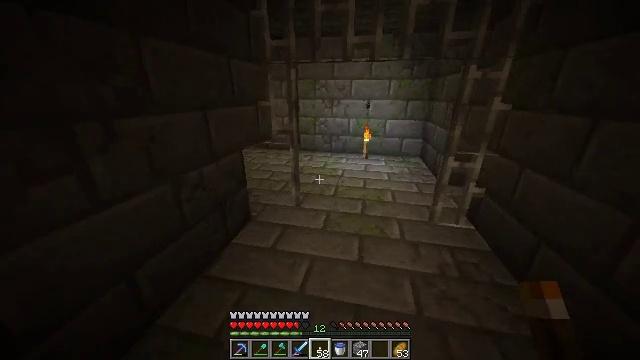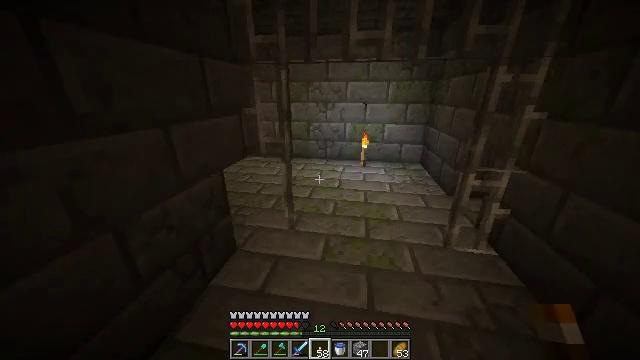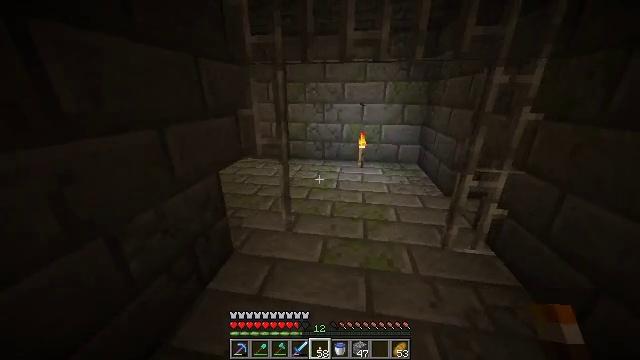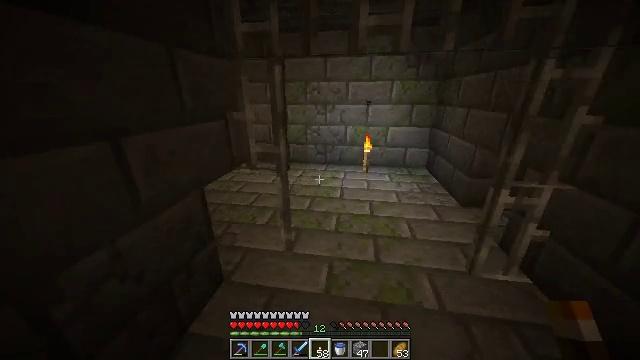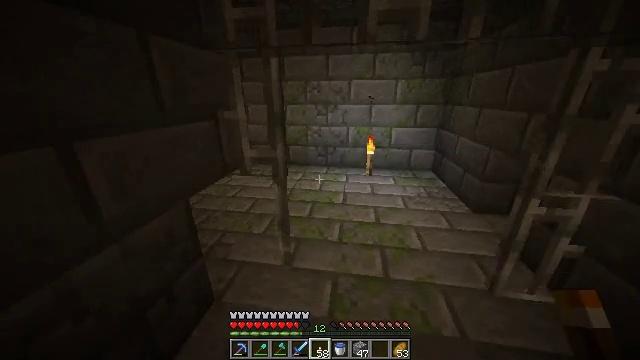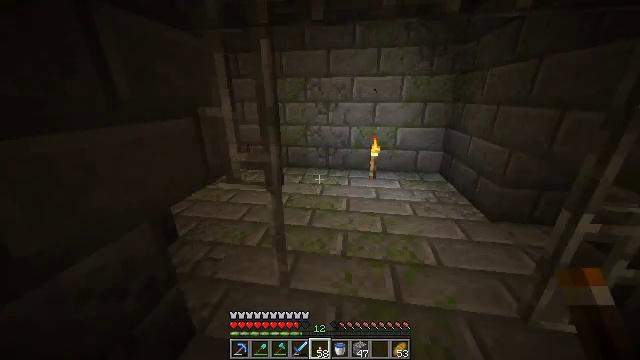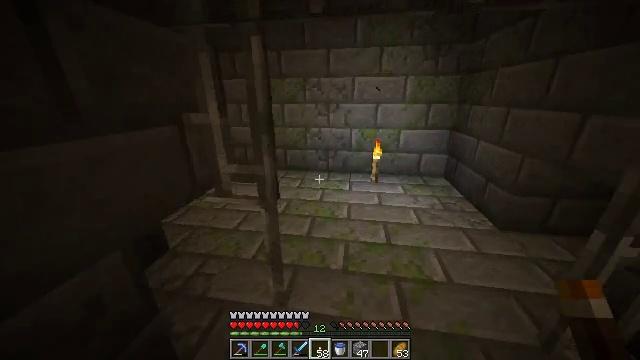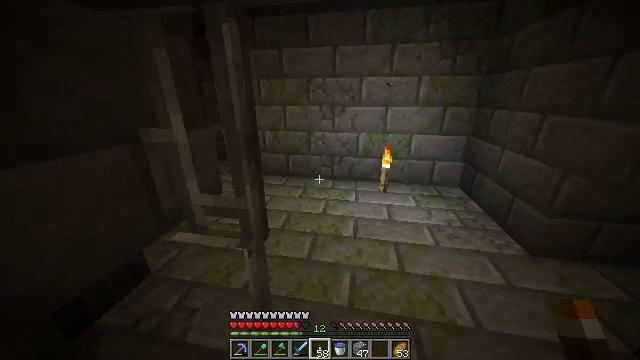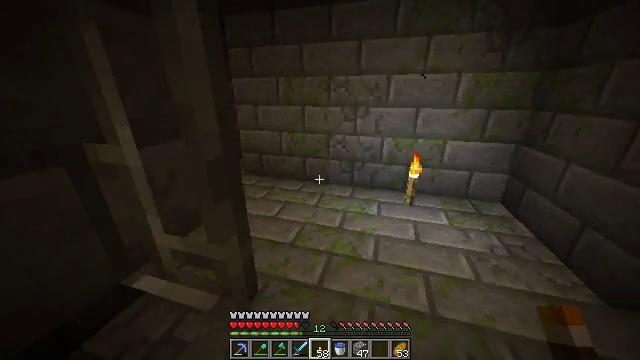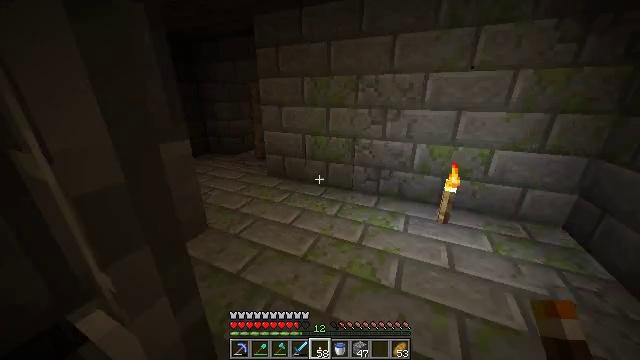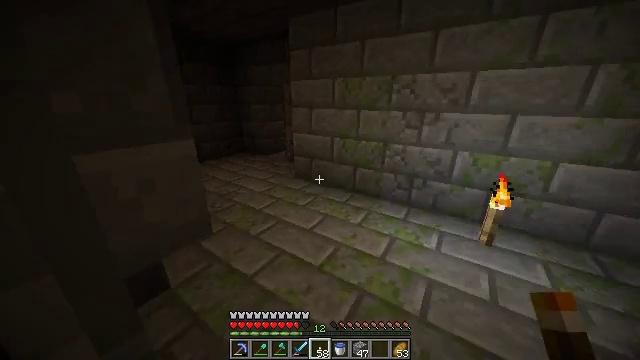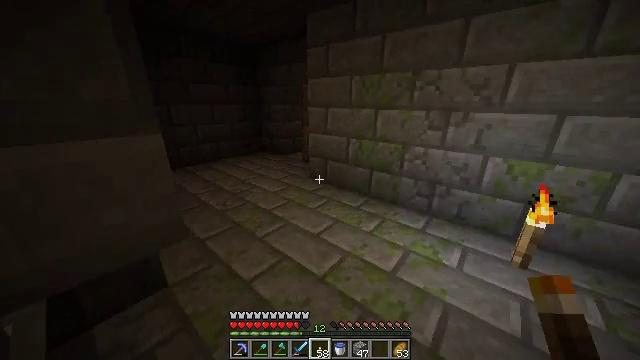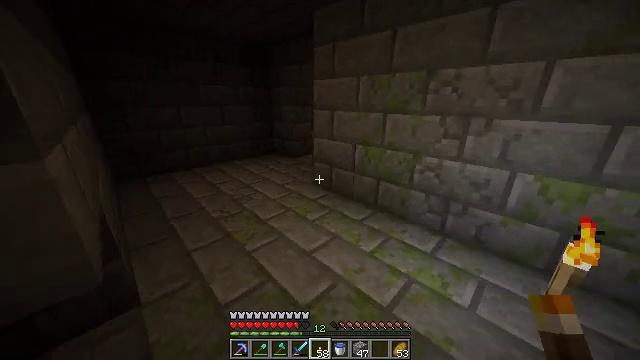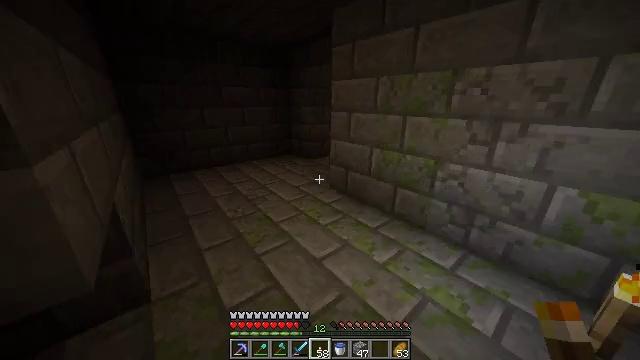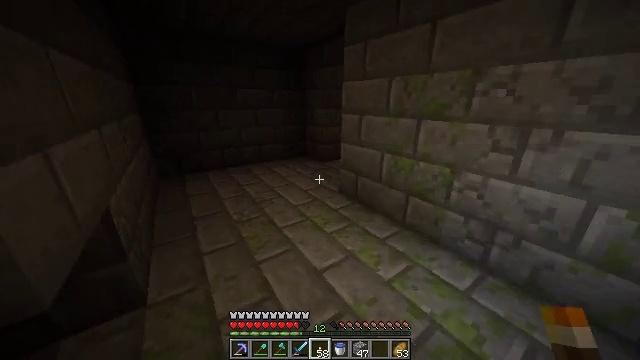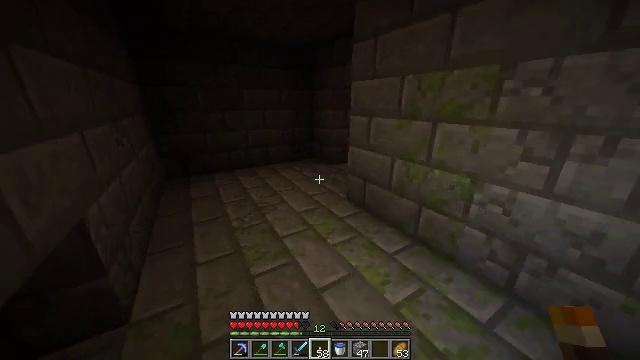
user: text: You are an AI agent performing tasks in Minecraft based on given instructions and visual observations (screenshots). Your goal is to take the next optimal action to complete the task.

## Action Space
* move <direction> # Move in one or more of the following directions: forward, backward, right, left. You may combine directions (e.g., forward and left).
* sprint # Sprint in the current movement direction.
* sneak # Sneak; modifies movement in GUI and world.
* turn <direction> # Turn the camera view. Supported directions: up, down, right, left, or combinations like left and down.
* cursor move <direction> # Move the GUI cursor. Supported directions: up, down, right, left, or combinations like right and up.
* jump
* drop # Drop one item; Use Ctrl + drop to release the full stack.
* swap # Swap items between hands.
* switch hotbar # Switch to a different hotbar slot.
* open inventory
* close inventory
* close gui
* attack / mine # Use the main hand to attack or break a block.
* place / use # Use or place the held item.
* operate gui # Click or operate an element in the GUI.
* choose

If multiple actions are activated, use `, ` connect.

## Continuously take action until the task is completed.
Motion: motion action
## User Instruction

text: Mine mossy stone bricks.
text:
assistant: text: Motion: move forward, sprint, turn right
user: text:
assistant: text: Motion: move forward, sprint
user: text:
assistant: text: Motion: move forward, sprint
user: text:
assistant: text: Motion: move forward, sprint
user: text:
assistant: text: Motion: move forward, sprint
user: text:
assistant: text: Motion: move forward, sprint
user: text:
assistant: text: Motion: move forward, sprint, turn left
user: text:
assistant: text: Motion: move forward, sprint, turn left
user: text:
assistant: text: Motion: move forward and move right, sprint, turn left
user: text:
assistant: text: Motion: move forward and move right, sprint, turn left
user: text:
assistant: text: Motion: move forward and move right, sprint, turn left
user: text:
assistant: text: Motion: move forward and move right, sprint, turn left
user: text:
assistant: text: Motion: move forward and move right, sprint, turn left
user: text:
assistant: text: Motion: move forward, sprint, turn left
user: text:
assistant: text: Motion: move forward, sprint, turn left
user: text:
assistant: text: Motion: move forward, sprint, turn left
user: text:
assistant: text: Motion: move forward, sprint
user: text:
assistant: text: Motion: move forward, sprint
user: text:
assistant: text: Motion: move forward and move left, sprint
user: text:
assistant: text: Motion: move forward and move left, sprint
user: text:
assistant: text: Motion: move forward and move left, sprint, turn right
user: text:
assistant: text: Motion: move forward and move left, sprint, turn right
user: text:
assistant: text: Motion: move forward and move left, sprint, turn right
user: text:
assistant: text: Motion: move forward and move left, sprint, turn right
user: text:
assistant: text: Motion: move forward and move left, sprint, turn right
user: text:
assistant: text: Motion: move forward and move left, sprint, turn right
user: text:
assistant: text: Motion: move forward and move left, sprint, turn right
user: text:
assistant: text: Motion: move forward and move left, sprint, turn right
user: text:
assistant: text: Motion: move forward, sprint, turn right
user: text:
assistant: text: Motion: move forward, sprint